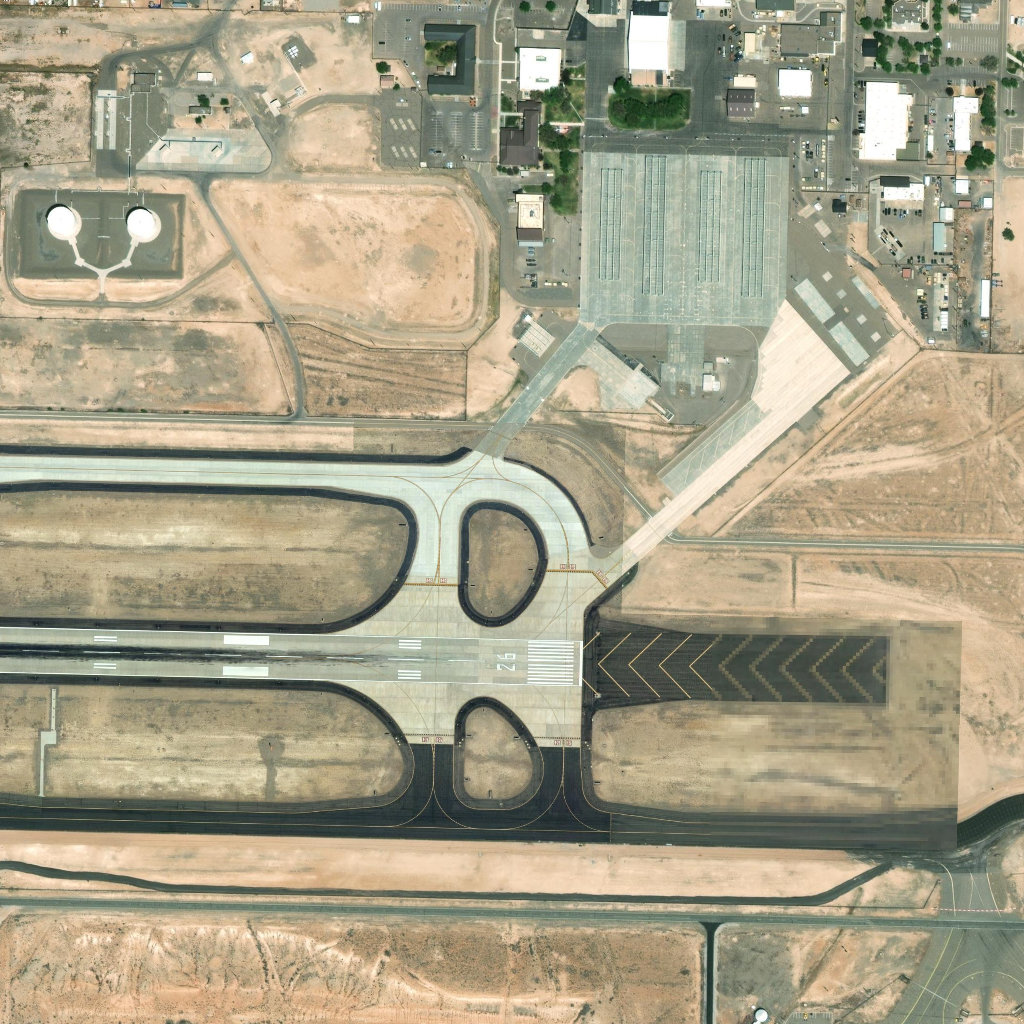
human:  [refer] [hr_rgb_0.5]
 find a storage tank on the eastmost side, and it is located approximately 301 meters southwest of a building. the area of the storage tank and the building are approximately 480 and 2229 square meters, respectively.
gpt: <box>[[12, 20, 15, 23, 0]]</box>

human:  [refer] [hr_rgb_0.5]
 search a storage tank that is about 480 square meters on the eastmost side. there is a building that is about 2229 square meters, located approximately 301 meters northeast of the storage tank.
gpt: <box>[[12, 20, 15, 23, 0]]</box>

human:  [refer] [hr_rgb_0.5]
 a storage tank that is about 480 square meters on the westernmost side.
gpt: <box>[[4, 20, 7, 23, 0]]</box>